Question: After writing all the neccessary code to show a simple page with spring mvc I am getting a
server : Tomcat 8
IDE : Intelijj IDE
code package name : ma.financialforce;
'''
@Controller
public class HomeController {
@RequestMapping("/")
public String showPage() {
return "main-page";
}
}
'''
'''
<?xml version="1.0" encoding="UTF-8"?>
<web-app xmlns:xsi="http://www.w3.org/2001/XMLSchema-instance"
xmlns="http://xmlns.jcp.org/xml/ns/javaee"
xsi:schemaLocation="http://xmlns.jcp.org/xml/ns/javaee http://xmlns.jcp.org/xml/ns/javaee/web-app_3_1.xsd"
id="WebApp_ID" version="3.1">
<display-name>spring-mvc-demo</display-name>
<!-- Spring MVC Configs -->
<!-- Step 1: Configure Spring MVC Dispatcher Servlet -->
<servlet>
<servlet-name>dispatcher</servlet-name>
<servlet-class>org.springframework.web.servlet.DispatcherServlet</servlet-class>
<init-param>
<param-name>contextConfigLocation</param-name>
<param-value>/WEB-INF/spring-mvc-demo-servlet.xml</param-value>
</init-param>
<load-on-startup>1</load-on-startup>
</servlet>
<!-- Step 2: Set up URL mapping for Spring MVC Dispatcher Servlet -->
<servlet-mapping>
<servlet-name>dispatcher</servlet-name>
<url-pattern>/</url-pattern>
</servlet-mapping>
</web-app>
'''
'''
<?xml version="1.0" encoding="UTF-8"?>
<beans xmlns="http://www.springframework.org/schema/beans"
xmlns:xsi="http://www.w3.org/2001/XMLSchema-instance"
xmlns:context="http://www.springframework.org/schema/context"
xmlns:mvc="http://www.springframework.org/schema/mvc"
xsi:schemaLocation="
http://www.springframework.org/schema/beans
http://www.springframework.org/schema/beans/spring-beans.xsd
http://www.springframework.org/schema/context
http://www.springframework.org/schema/context/spring-context.xsd
http://www.springframework.org/schema/mvc
http://www.springframework.org/schema/mvc/spring-mvc.xsd">
<!-- Step 3: Add support for component scanning -->
<context:component-scan base-package="ma.financialforce" />
<!-- Step 4: Add support for conversion, formatting and validation support -->
<mvc:annotation-driven/>
<!-- Step 5: Define Spring MVC view resolver -->
<bean
class="org.springframework.web.servlet.view.InternalResourceViewResolver">
<property name="prefix" value="/WEB-INF/view/" />
<property name="suffix" value=".jsp" />
</bean>
</beans>
'''
'''
<%@ page contentType="text/html;charset=UTF-8" language="java" %>
<html>
<head>
<title>A jsp page</title>
</head>
<body>
<h1>Hello world</h1>
</body>
</html>
'''
this is a screenshot of my run/config for the app

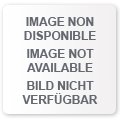
Answer: In the intellij, under run/debug config, click on deployment tab and check what's the context root has been set. Intellij by default set context root as the project name and in your case there is no context root. So deployment tab should have context root as /